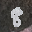
Label: 8